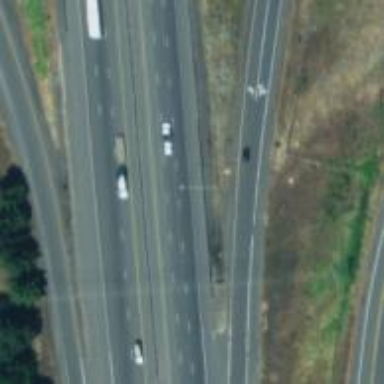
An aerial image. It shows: Asphalt motorway.